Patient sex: M
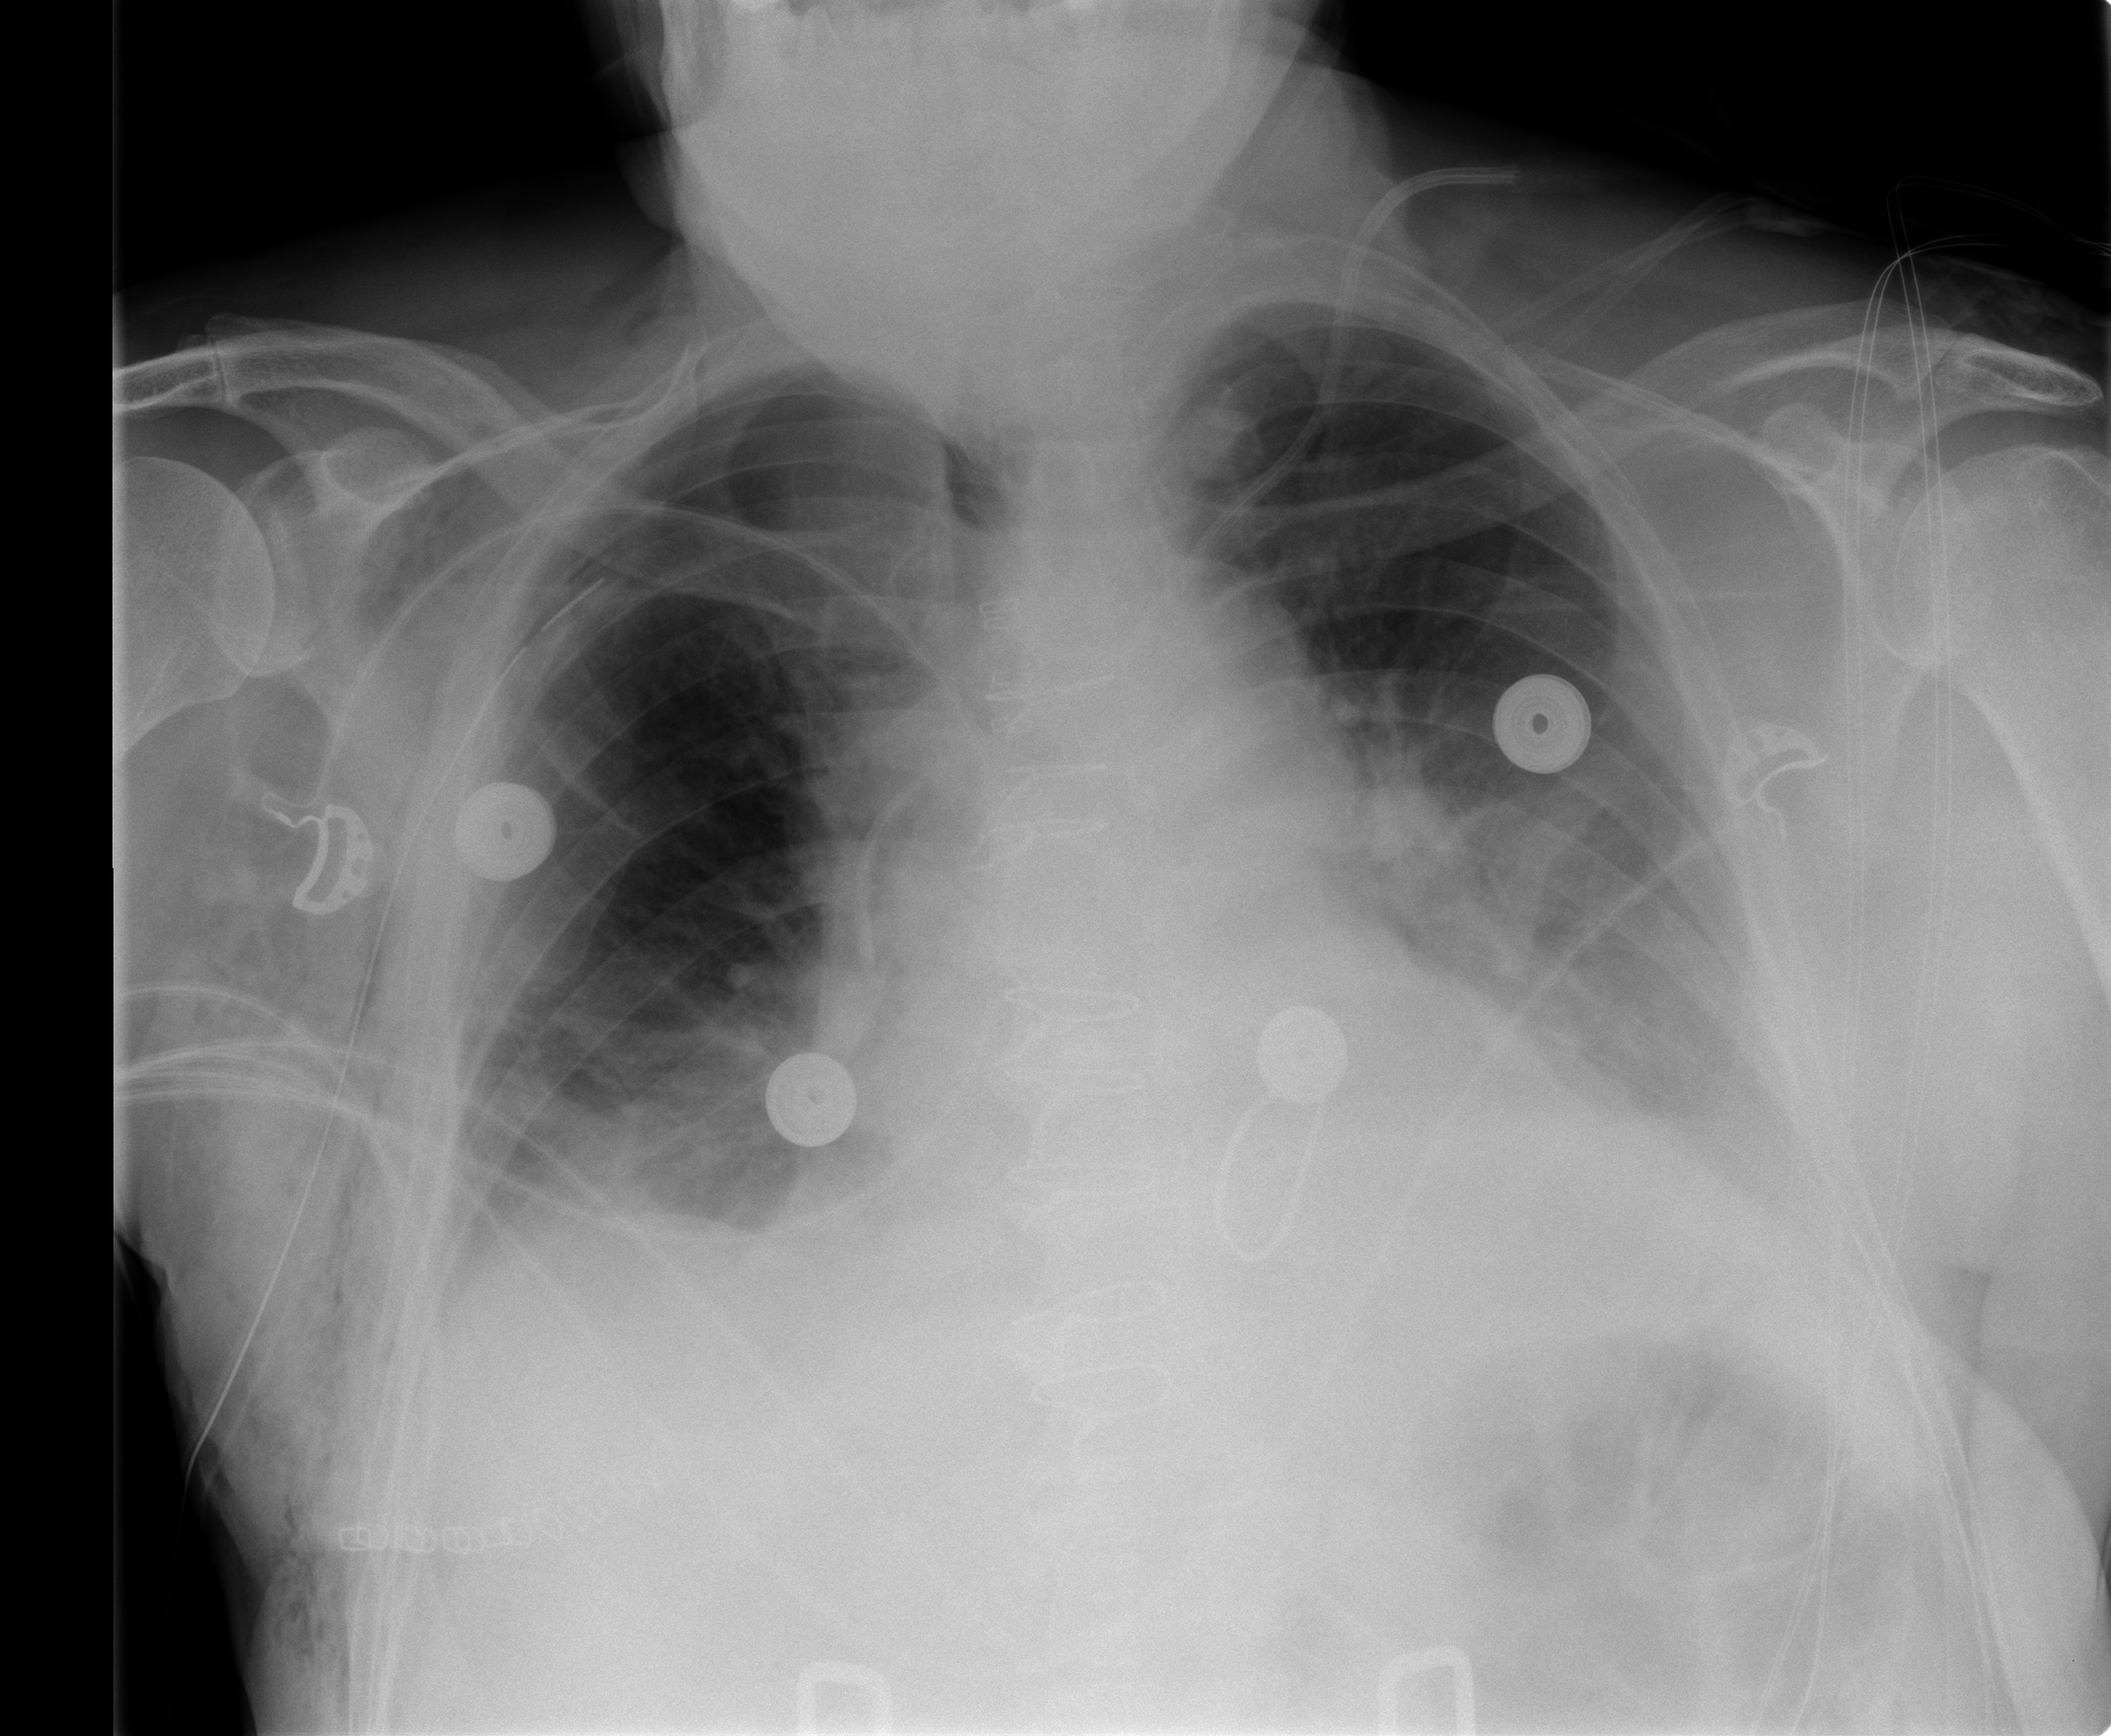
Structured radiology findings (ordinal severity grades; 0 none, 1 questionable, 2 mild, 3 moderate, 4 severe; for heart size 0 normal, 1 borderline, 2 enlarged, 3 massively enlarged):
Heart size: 2
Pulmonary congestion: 2
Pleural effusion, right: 2
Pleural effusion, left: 3
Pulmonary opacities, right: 1
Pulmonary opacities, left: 1
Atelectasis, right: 2
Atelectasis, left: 2